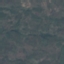
Label: HerbaceousVegetation